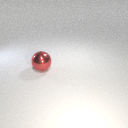
large red metal sphere